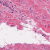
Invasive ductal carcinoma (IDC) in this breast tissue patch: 0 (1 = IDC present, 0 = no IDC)